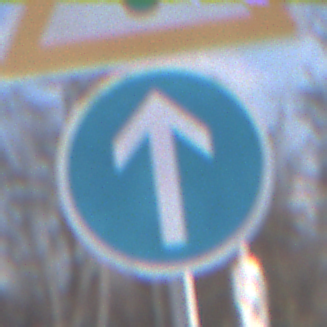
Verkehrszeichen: VorgeschriebeneFahrtrichtungGeradeaus
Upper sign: Lichtzeichenanlage
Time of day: MorningAfternoon
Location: Outdoor (Nature)
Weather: PartlyCloudy
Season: Winter
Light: Natural